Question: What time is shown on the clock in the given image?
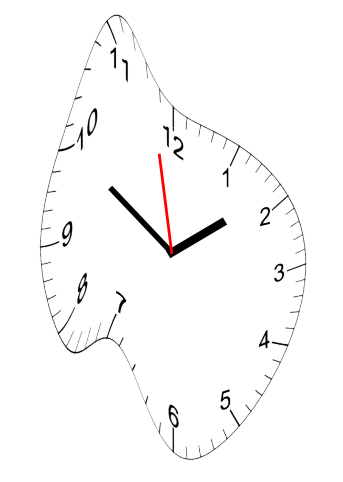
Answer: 01:49:58